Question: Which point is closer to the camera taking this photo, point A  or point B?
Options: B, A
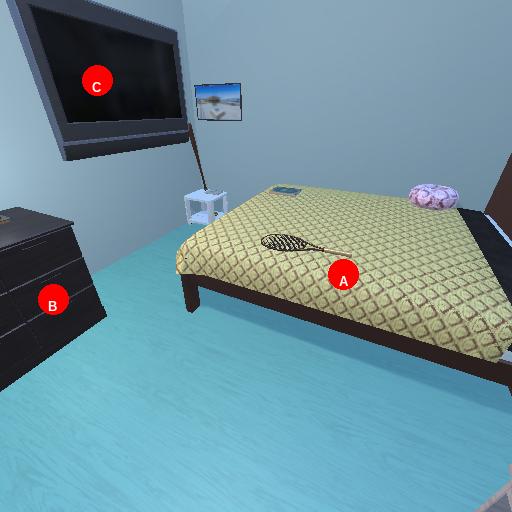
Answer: B